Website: bh-photo
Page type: gifting
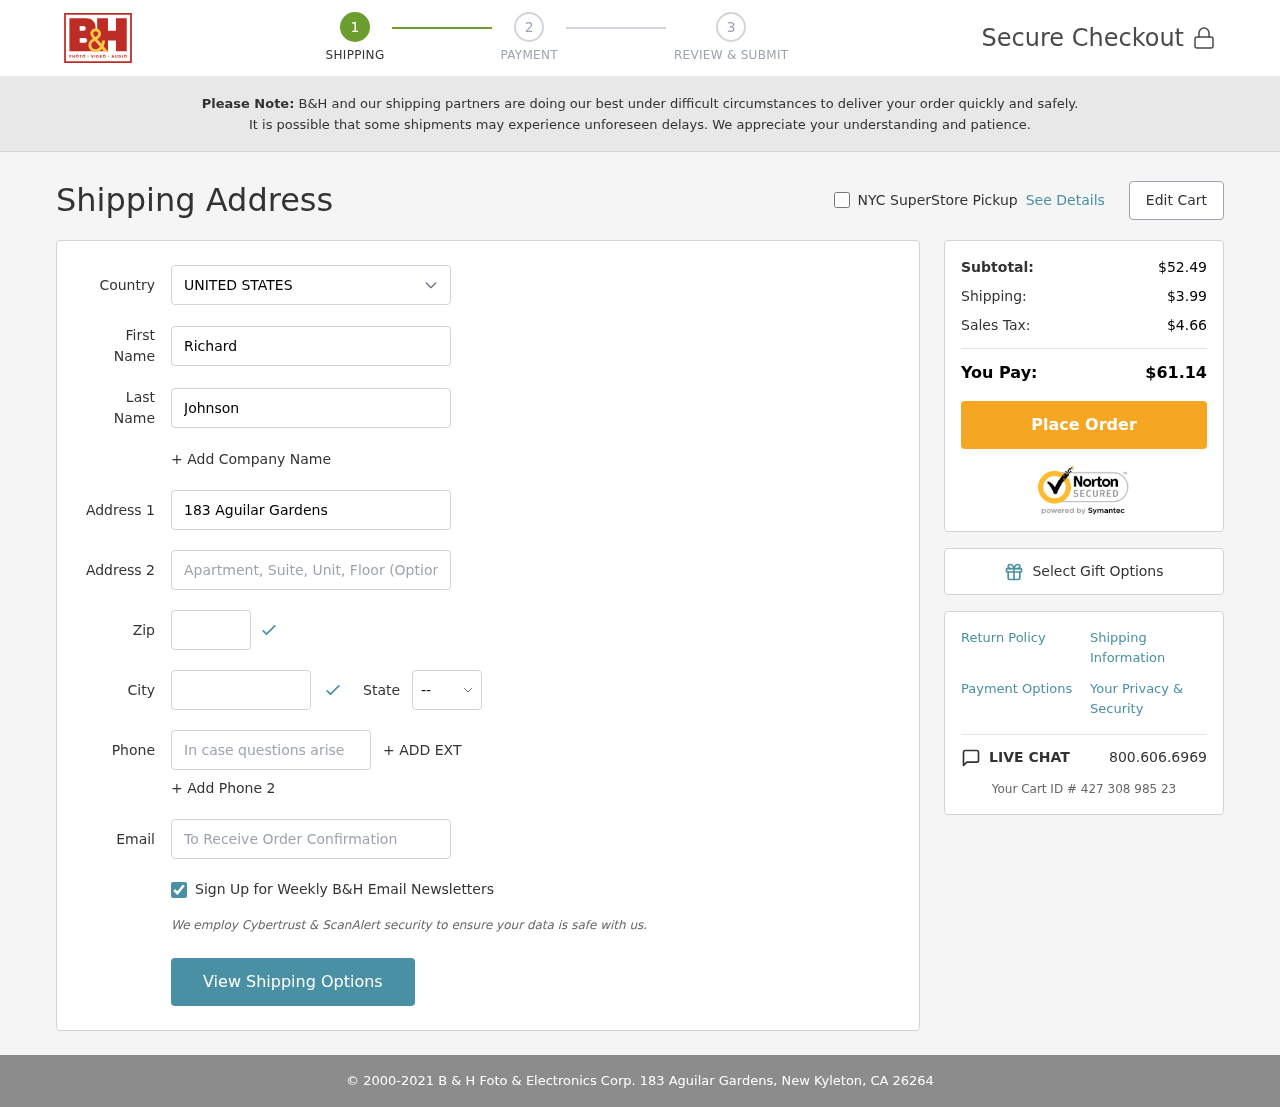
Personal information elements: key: PII_CITY
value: New Kyleton
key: PII_COUNTRY
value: United States
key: PII_EMAIL
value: richard.johnson@yahoo.com
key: PII_FIRSTNAME
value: Richard
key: PII_LASTNAME
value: Johnson
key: PII_PHONE
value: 3139321755
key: PII_POSTCODE
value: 26264
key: PII_STATE_ABBR
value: CA
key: PII_STREET
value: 183 Aguilar Gardens
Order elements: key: ORDER_SUBTOTAL
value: $52.49
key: ORDER_SHIPPING_COST
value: $3.99
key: ORDER_TAX
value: $4.66
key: ORDER_TOTAL
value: $61.14
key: ORDER_ID
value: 427 308 985 23